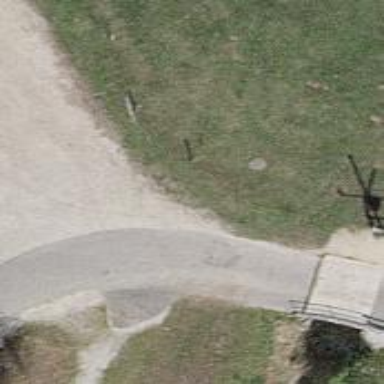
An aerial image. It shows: Driveway leading to service road.